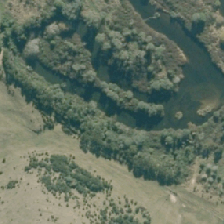
Land cover: herbaceous_freshwater_vege